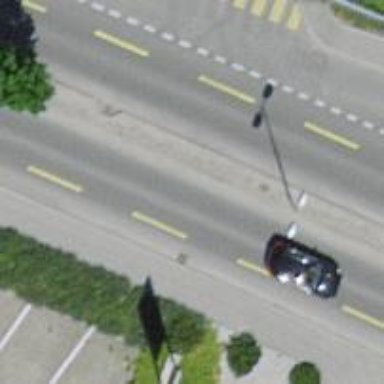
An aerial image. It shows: Primary road with asphalt surface and designated cycle lane.